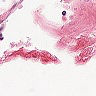
Metastatic tissue present: no